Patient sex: F
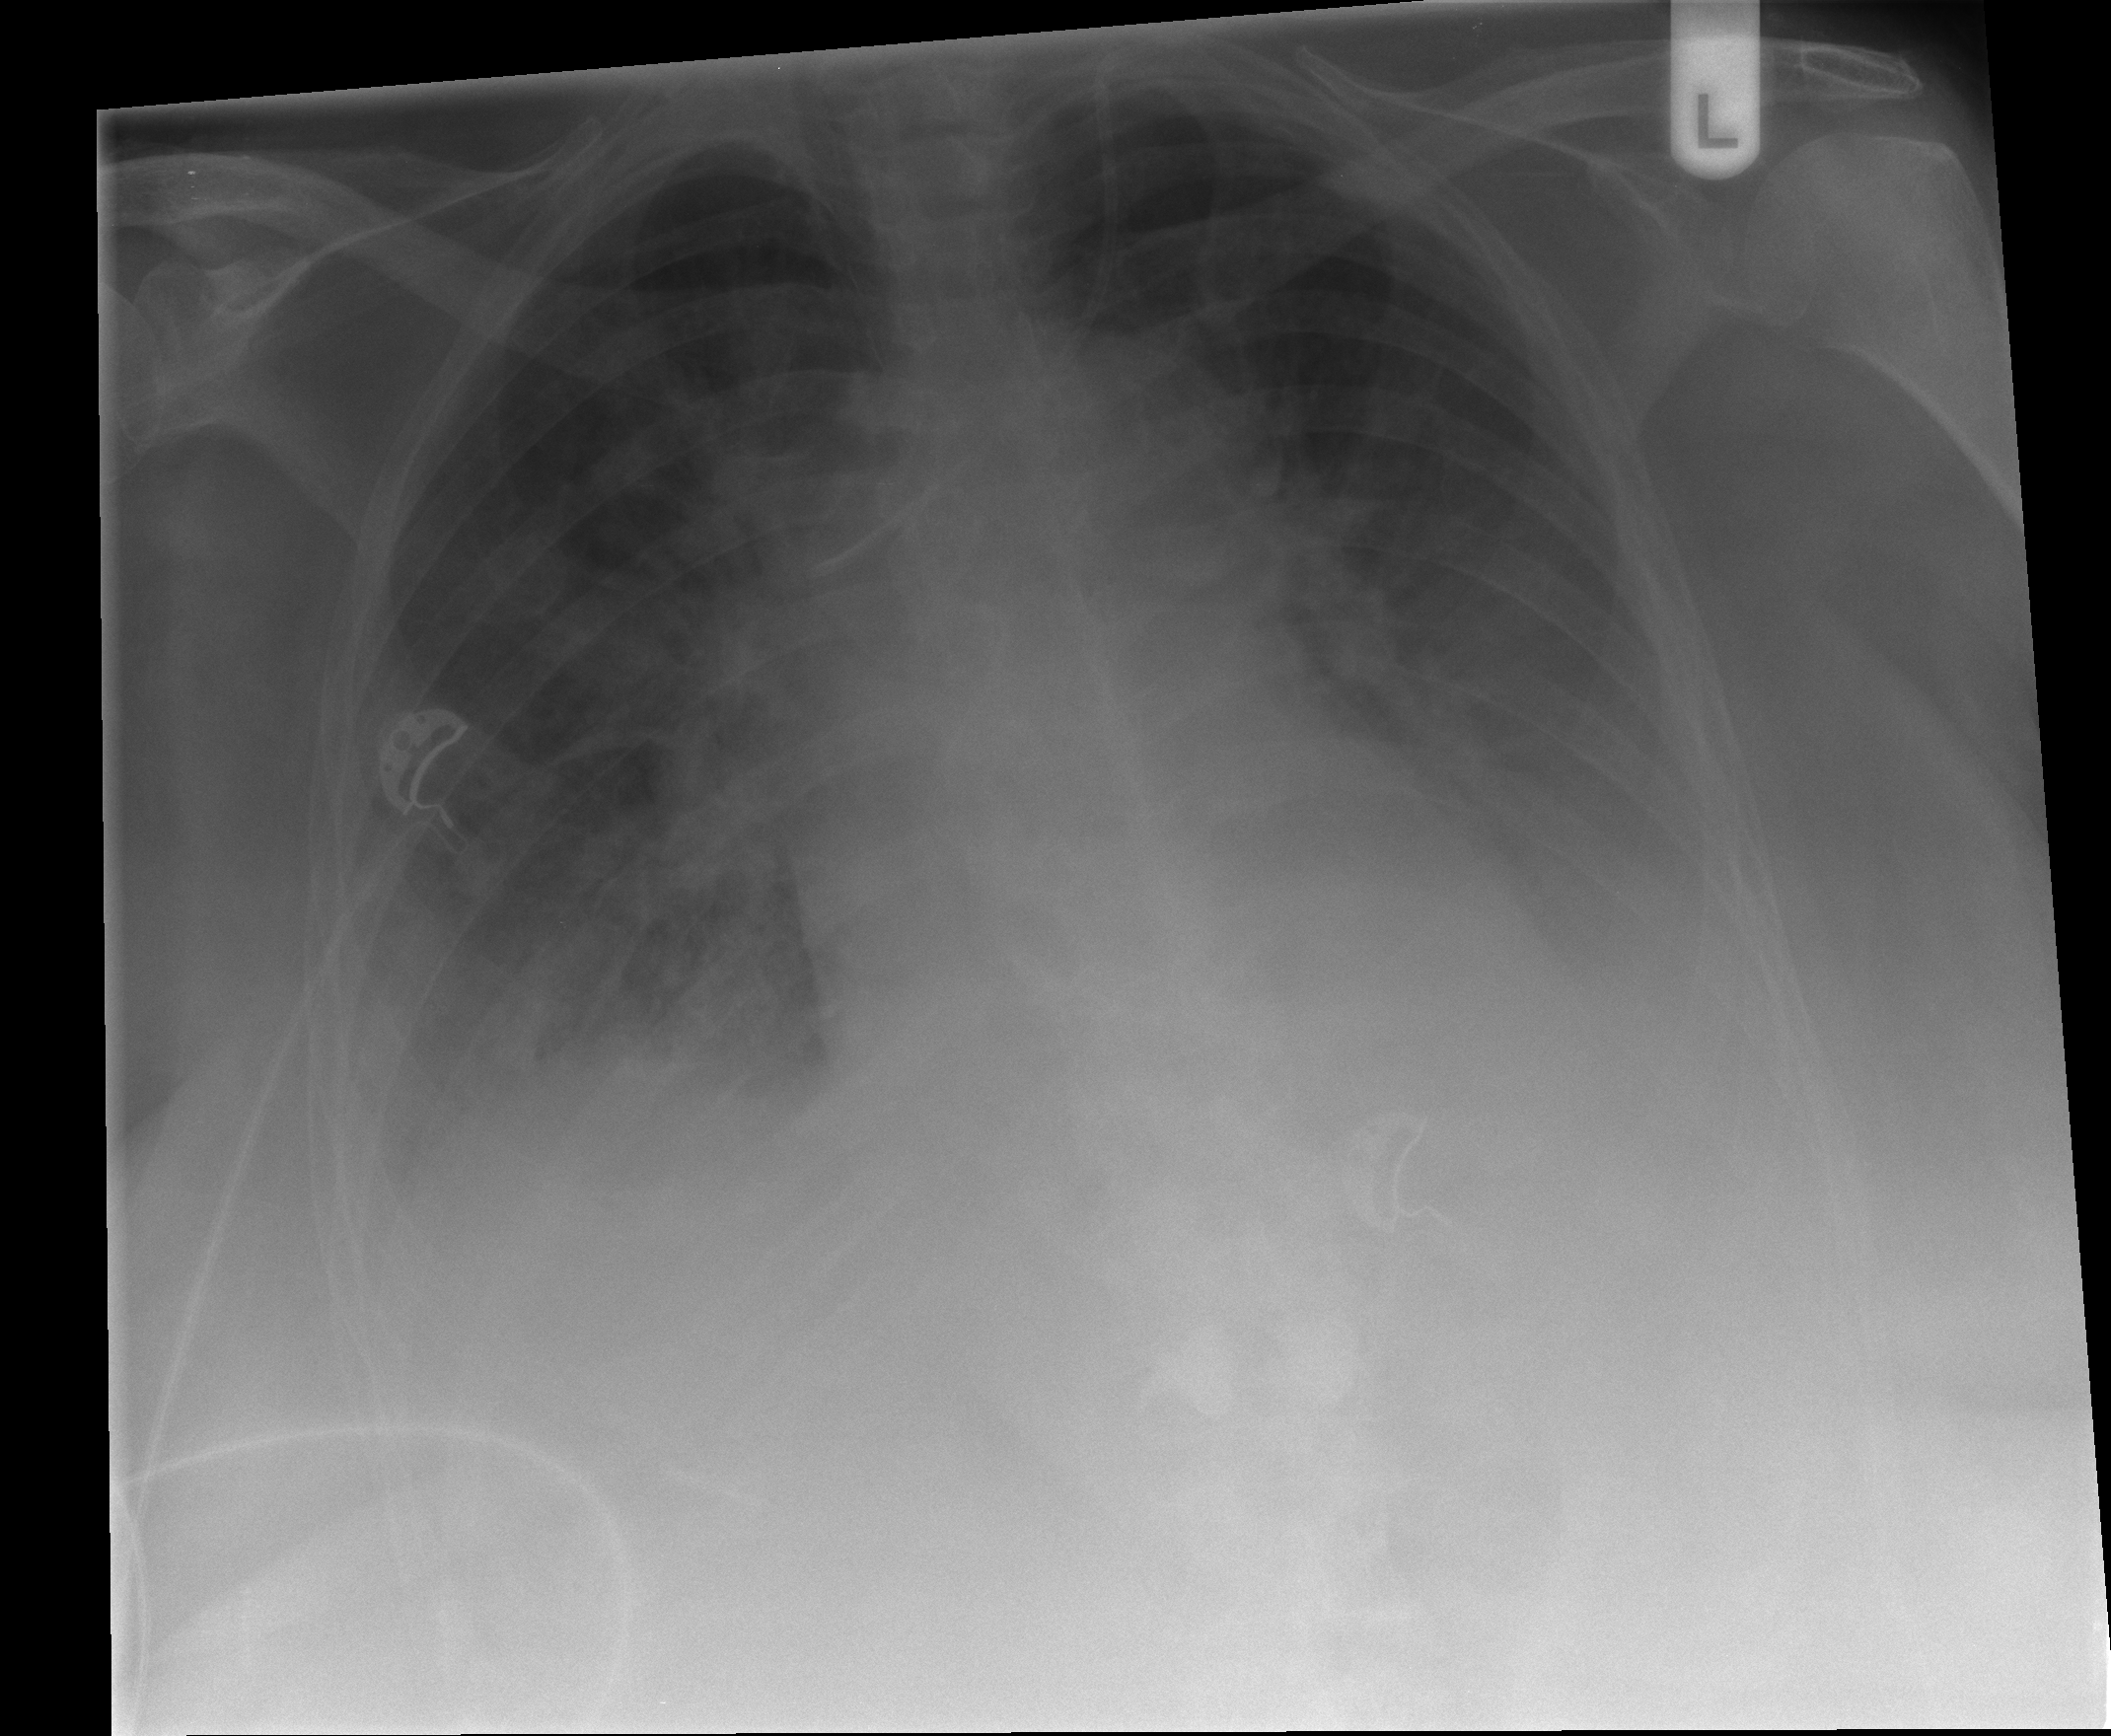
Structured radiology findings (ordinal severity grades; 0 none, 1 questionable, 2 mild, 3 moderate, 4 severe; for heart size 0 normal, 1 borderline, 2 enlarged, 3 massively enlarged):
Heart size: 0
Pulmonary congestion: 0
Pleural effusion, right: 3
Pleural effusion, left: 3
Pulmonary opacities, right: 0
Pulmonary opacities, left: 0
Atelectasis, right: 3
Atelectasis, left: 2